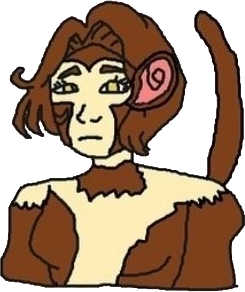
Label: 5_Animal